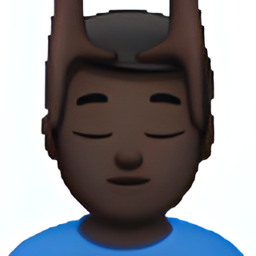
Name: man getting face massage type 6
Emoji: 💆🏿‍♂️
Group: People & Body
Sub-group: person-activity